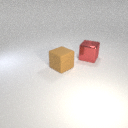
large brown rubber cube to the left of large red metal cube